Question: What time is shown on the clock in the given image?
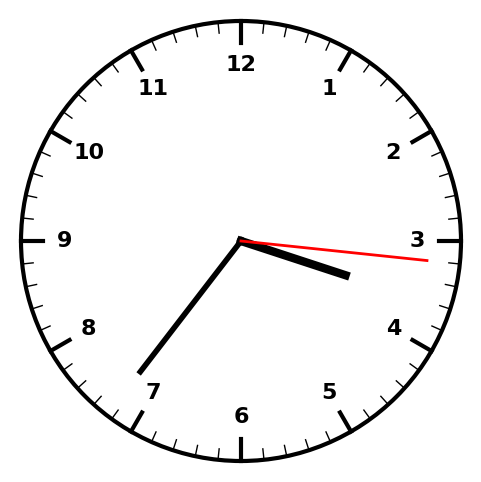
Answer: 03:36:16